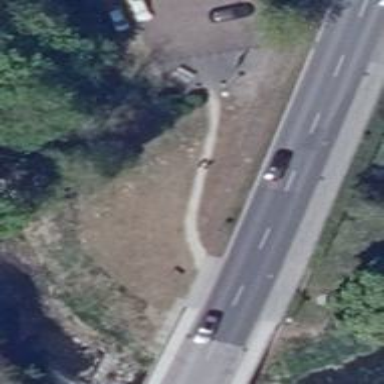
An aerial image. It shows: Sidewalk along the footway.